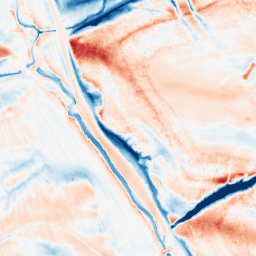
Category: classical
Decomposition family: gaussian_anisotropic
Decomposition parameters: sigma_x: 2
sigma_y: 10
Upsampling method: regularized
Upsampling parameters: scale: 4
lambda_reg: 0.001
Upsampling scale: 4